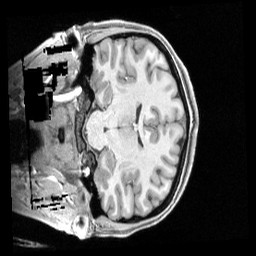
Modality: T1w
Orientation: coronal
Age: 25
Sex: female
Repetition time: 2.4 s
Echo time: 0.00222 s